Field crop: tomato
Growth stage: 2
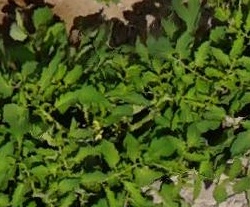
Species: tomato